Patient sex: M
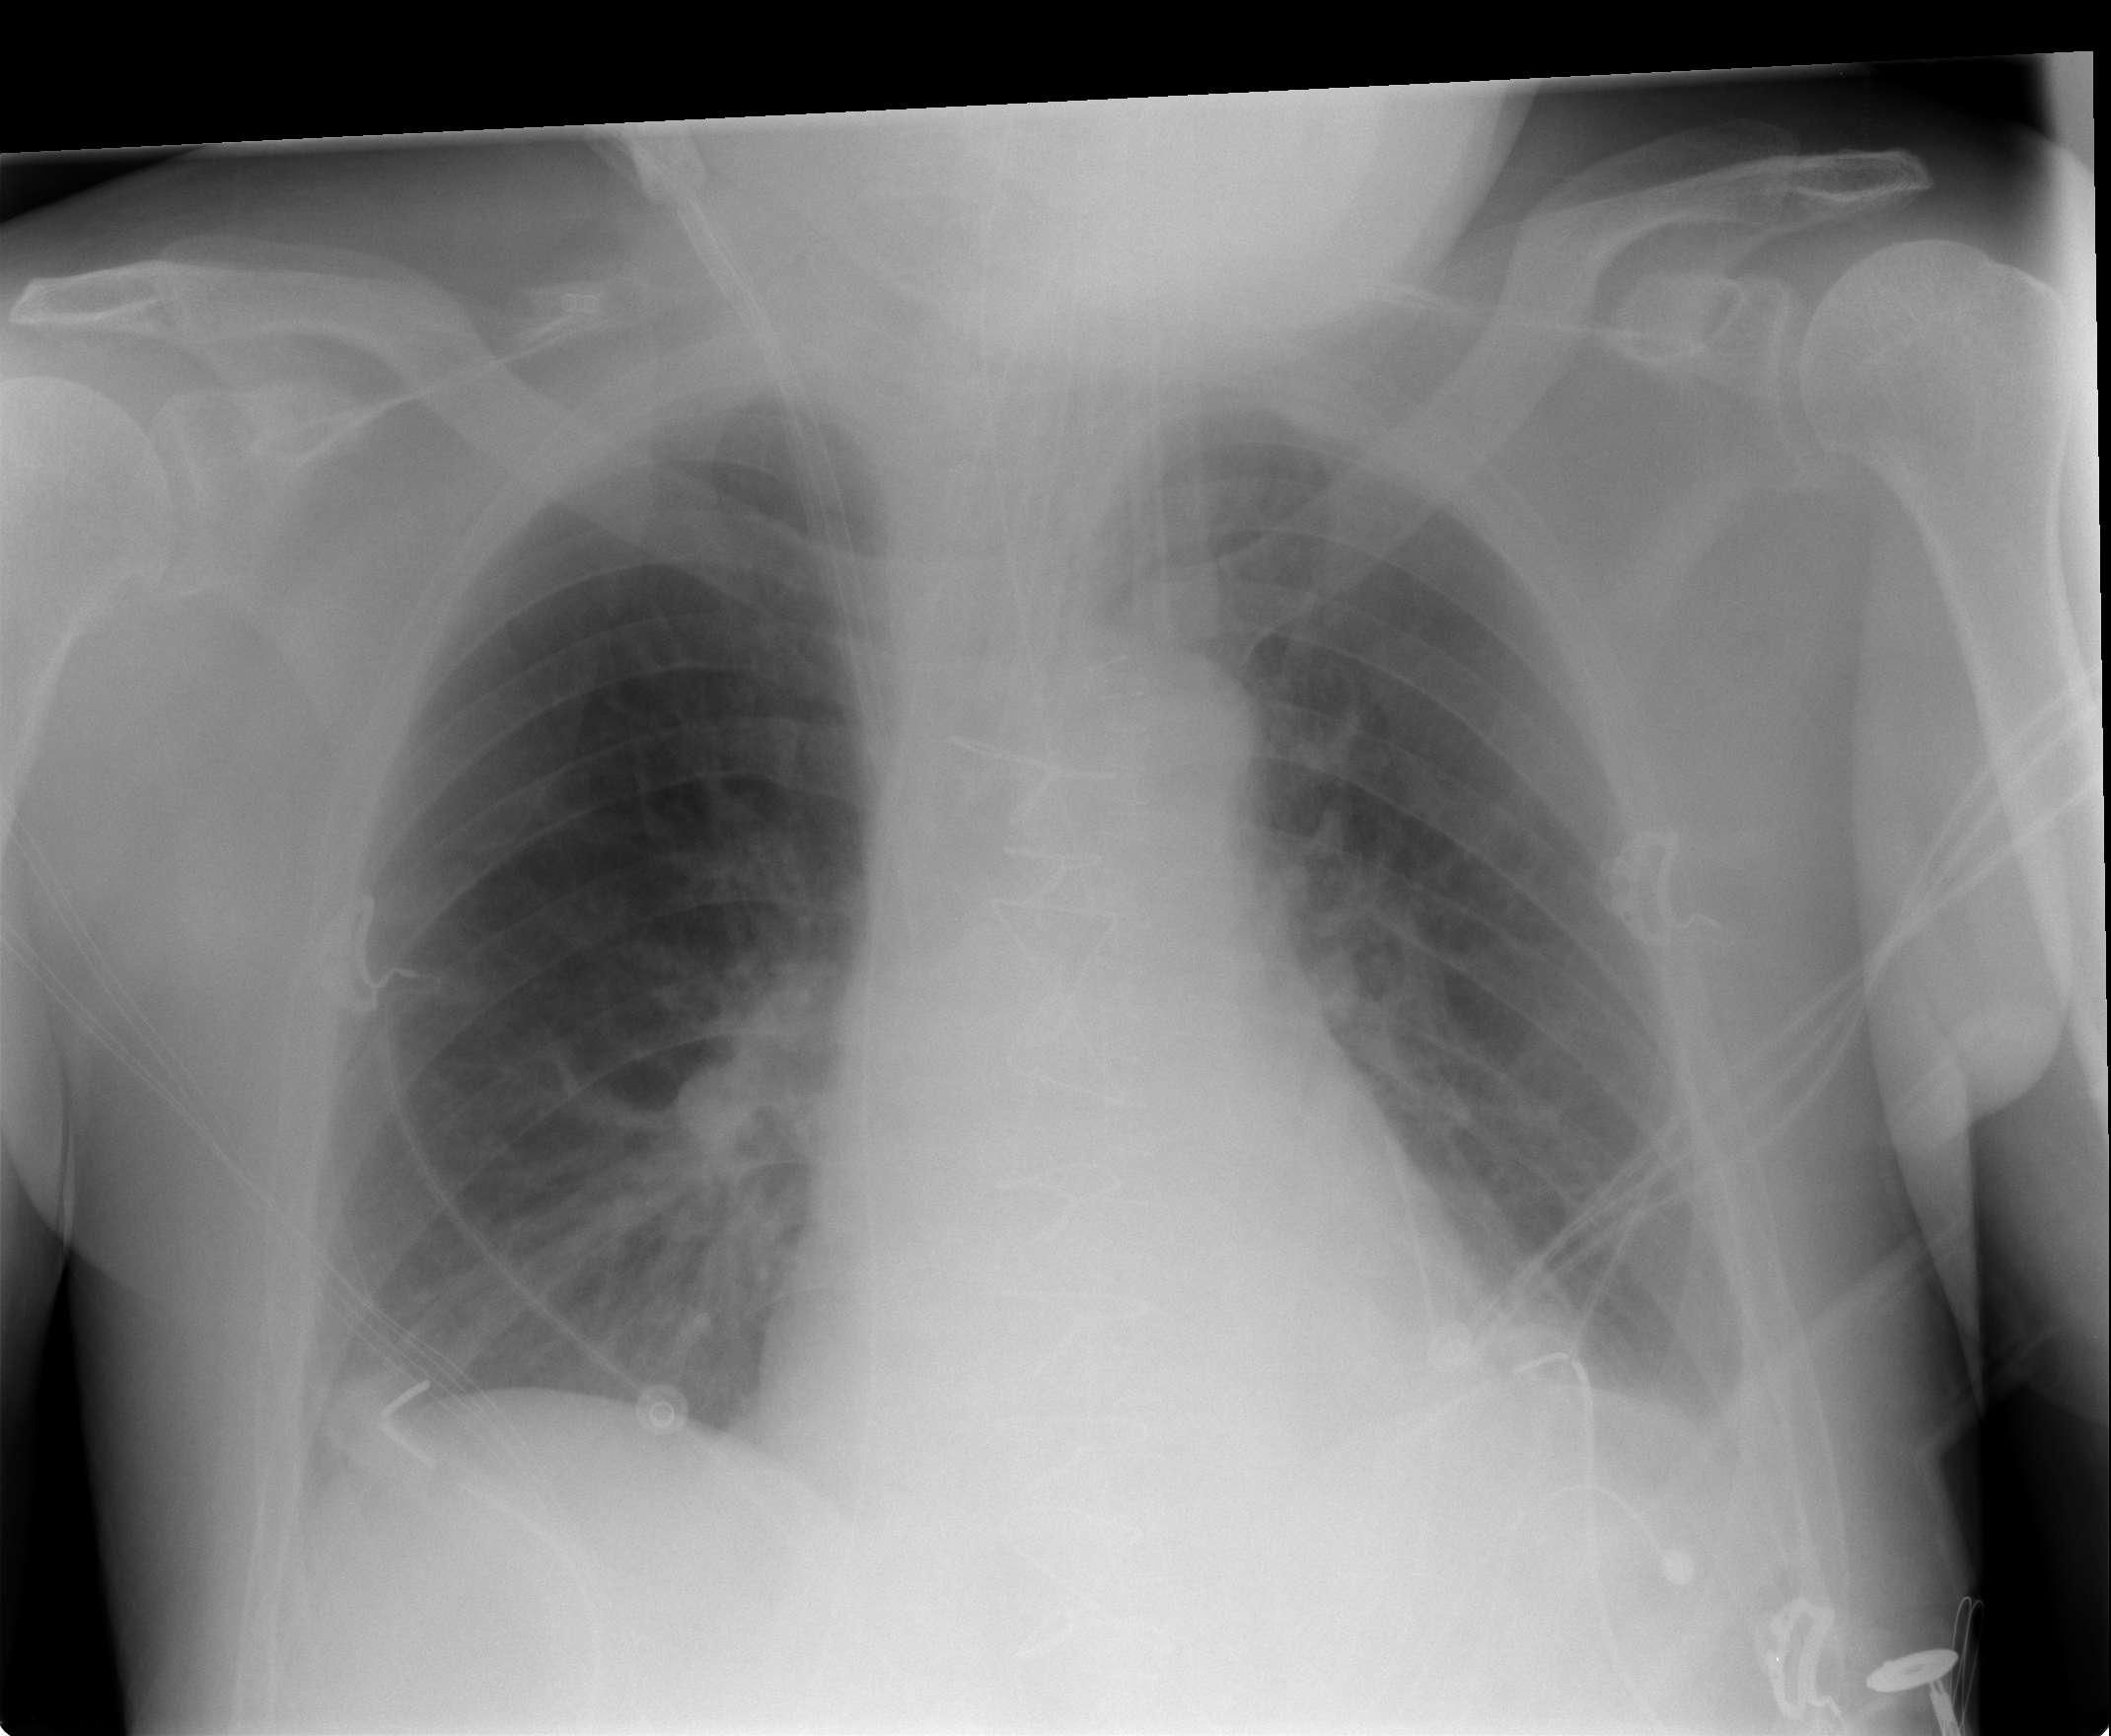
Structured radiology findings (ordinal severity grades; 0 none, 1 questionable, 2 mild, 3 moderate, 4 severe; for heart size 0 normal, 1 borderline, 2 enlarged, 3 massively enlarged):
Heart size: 0
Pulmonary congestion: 0
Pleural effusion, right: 1
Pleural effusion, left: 1
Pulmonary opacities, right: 0
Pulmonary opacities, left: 0
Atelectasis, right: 0
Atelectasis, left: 0